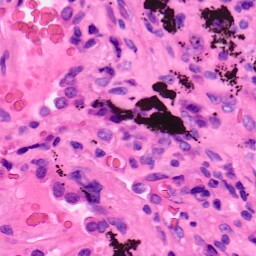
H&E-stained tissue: Lung